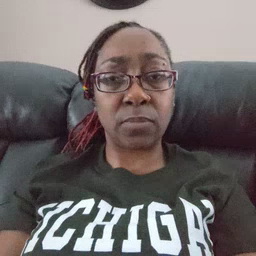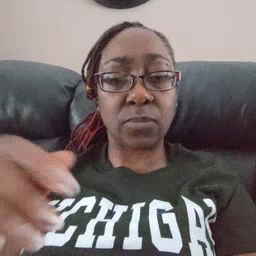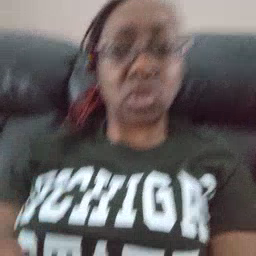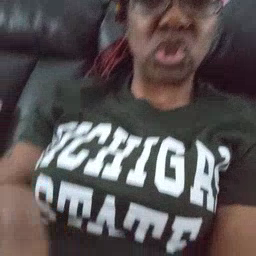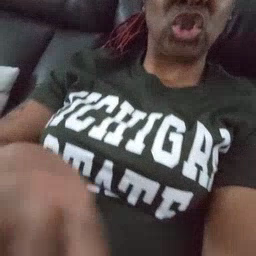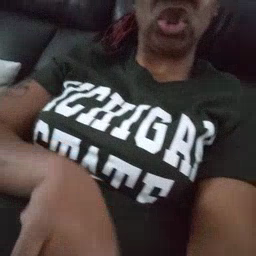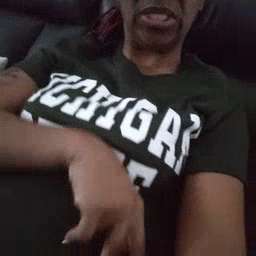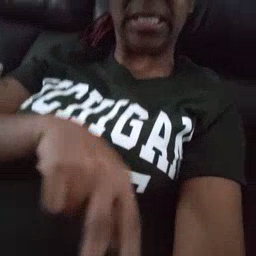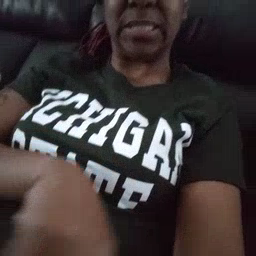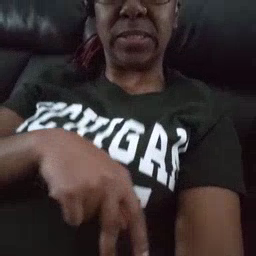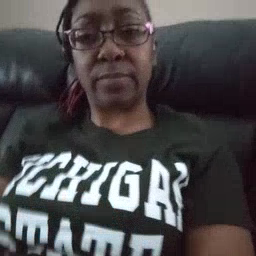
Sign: jeans